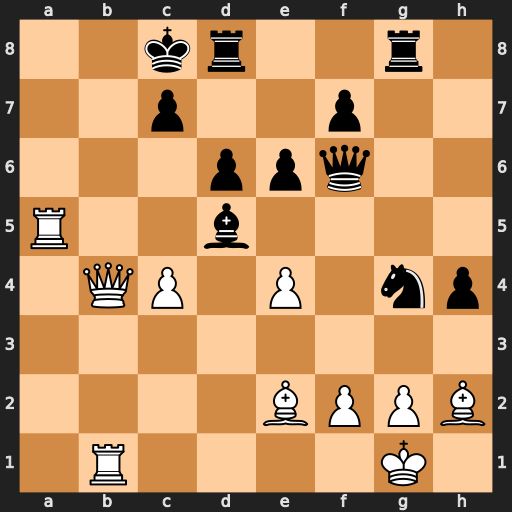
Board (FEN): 2kr2r1/2p2p2/3ppq2/R2b4/1QP1P1np/8/4BPPB/1R4K1
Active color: w
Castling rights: -
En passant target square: -
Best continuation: Bxg4 Bxe4 c5 Rxg4 Qxe4 Rxe4 c6